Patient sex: M
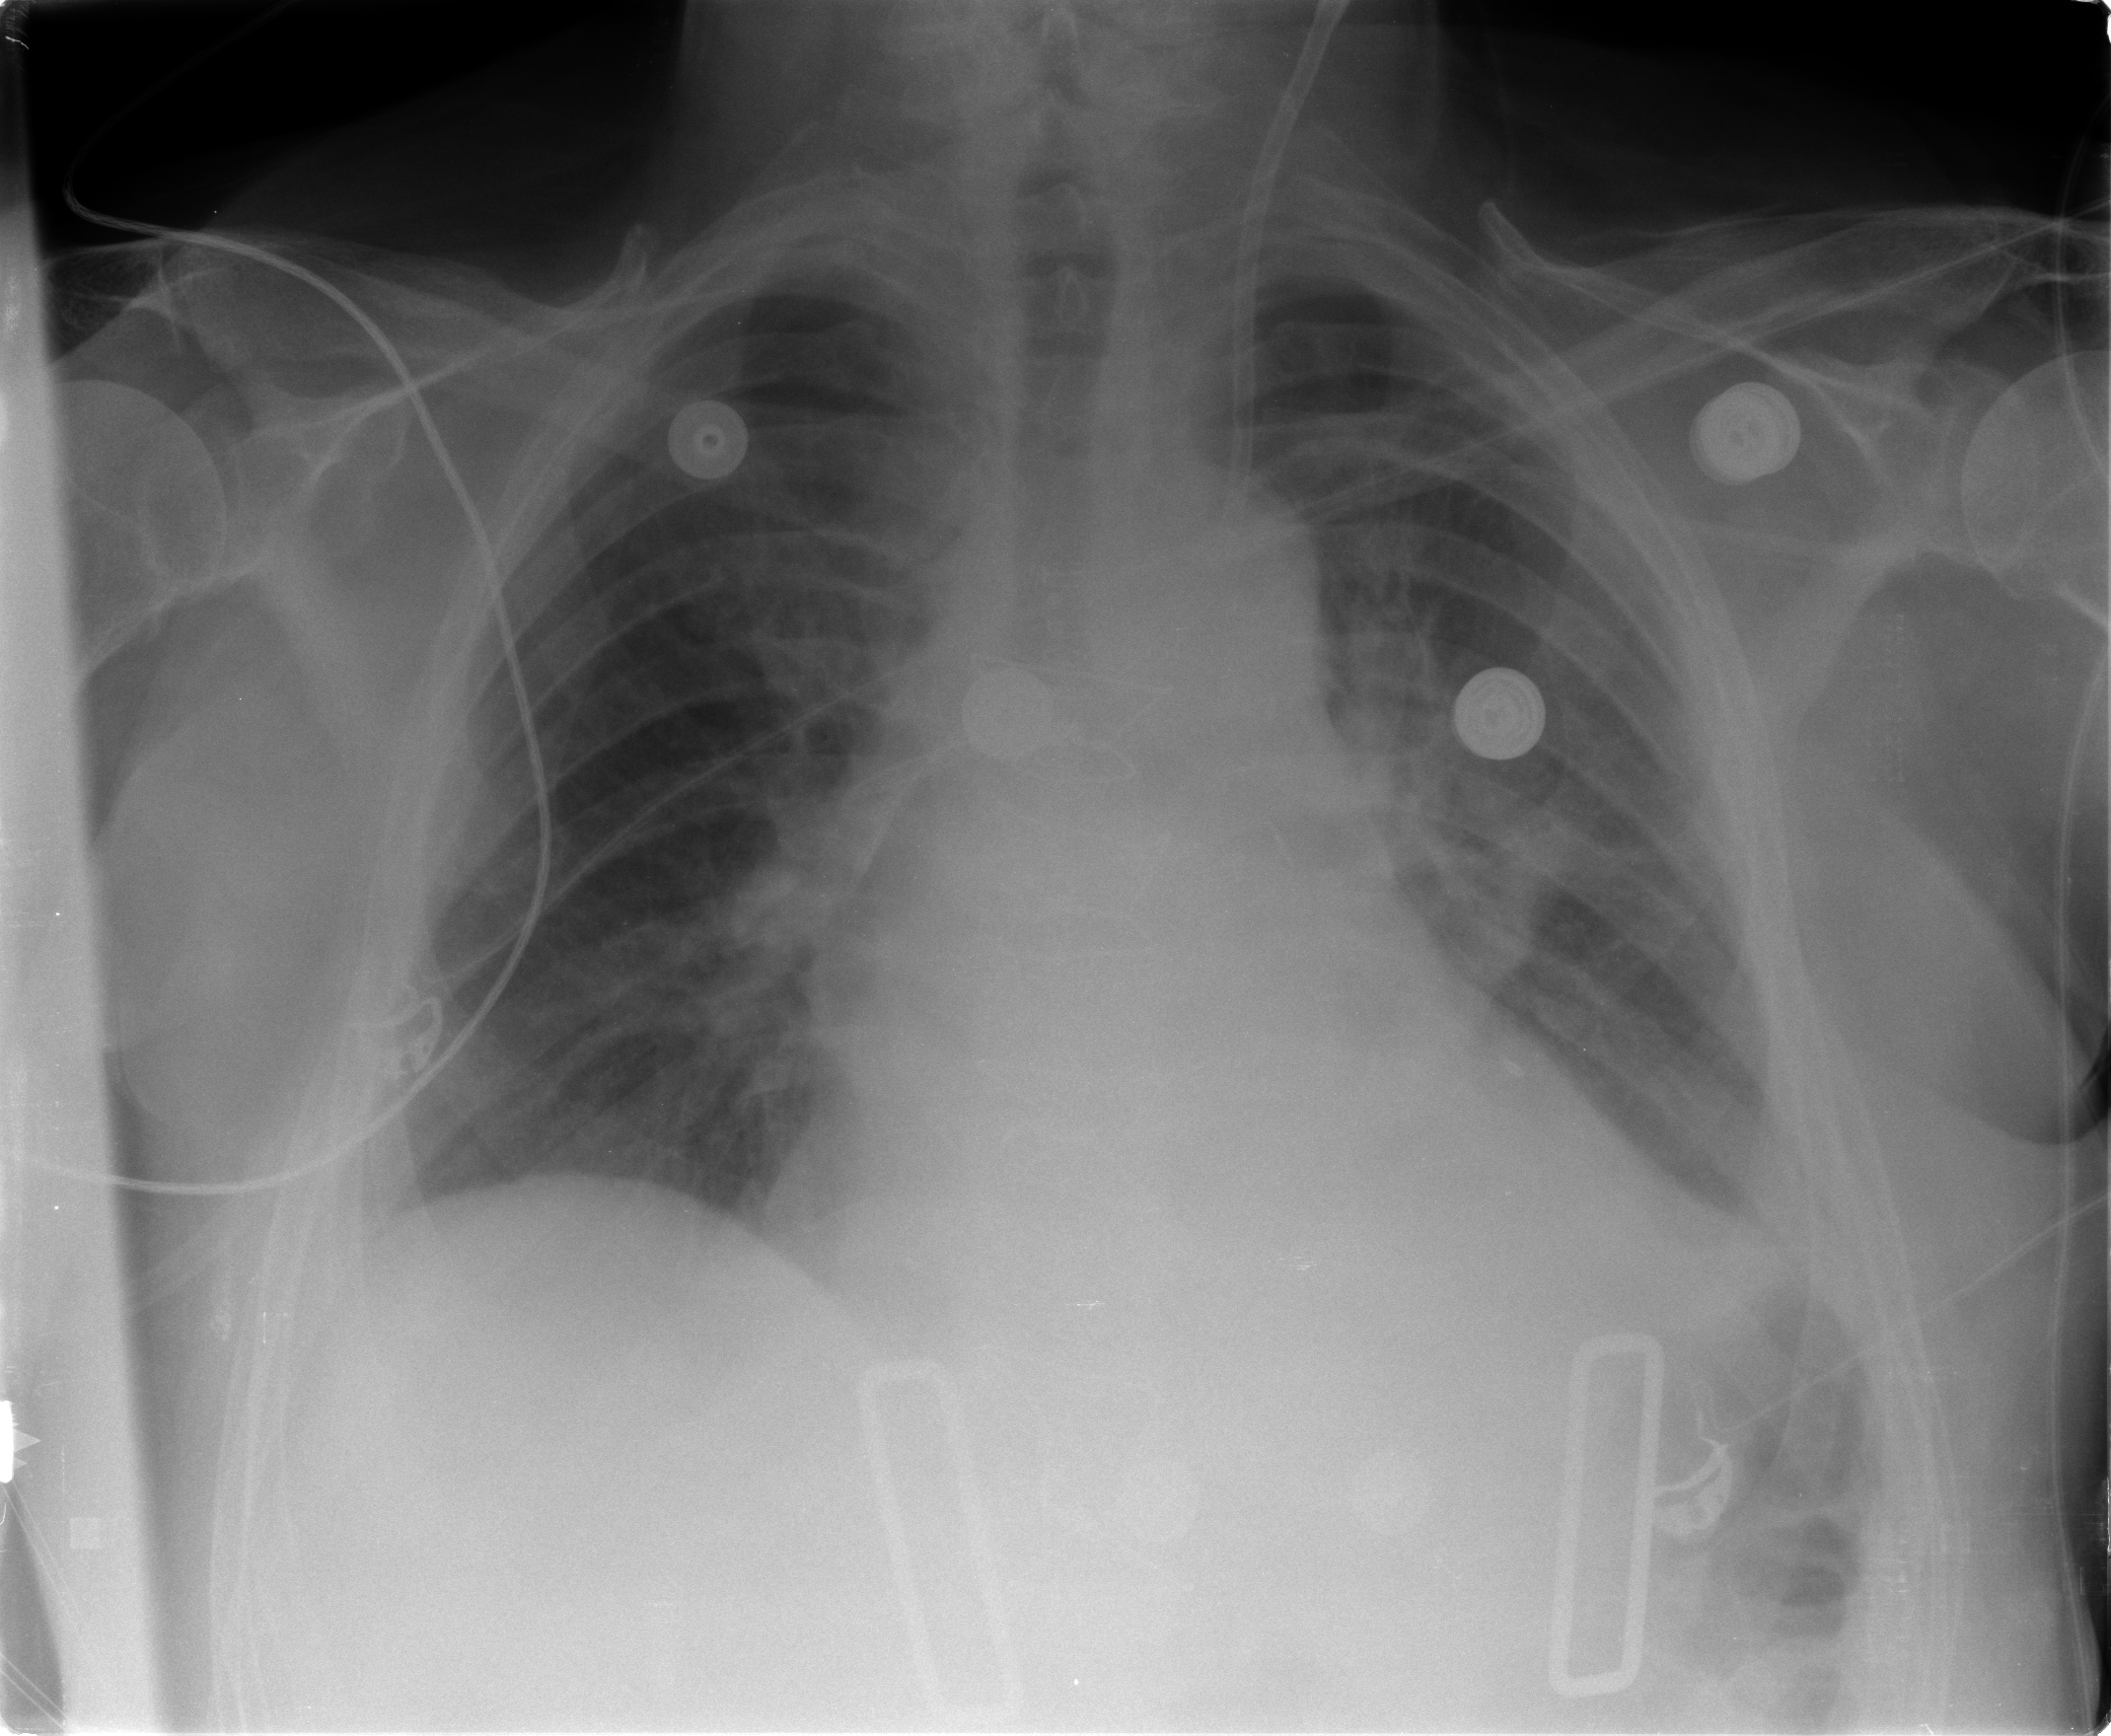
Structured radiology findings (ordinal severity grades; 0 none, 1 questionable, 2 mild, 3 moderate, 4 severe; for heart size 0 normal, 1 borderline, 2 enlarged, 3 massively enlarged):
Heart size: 2
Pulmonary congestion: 1
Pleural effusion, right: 1
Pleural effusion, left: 1
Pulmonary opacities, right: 0
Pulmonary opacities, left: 0
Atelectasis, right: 1
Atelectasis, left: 1